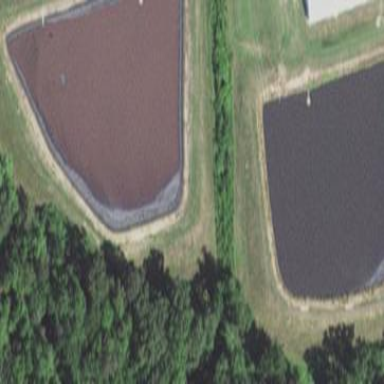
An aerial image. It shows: Retention basin filled with water.